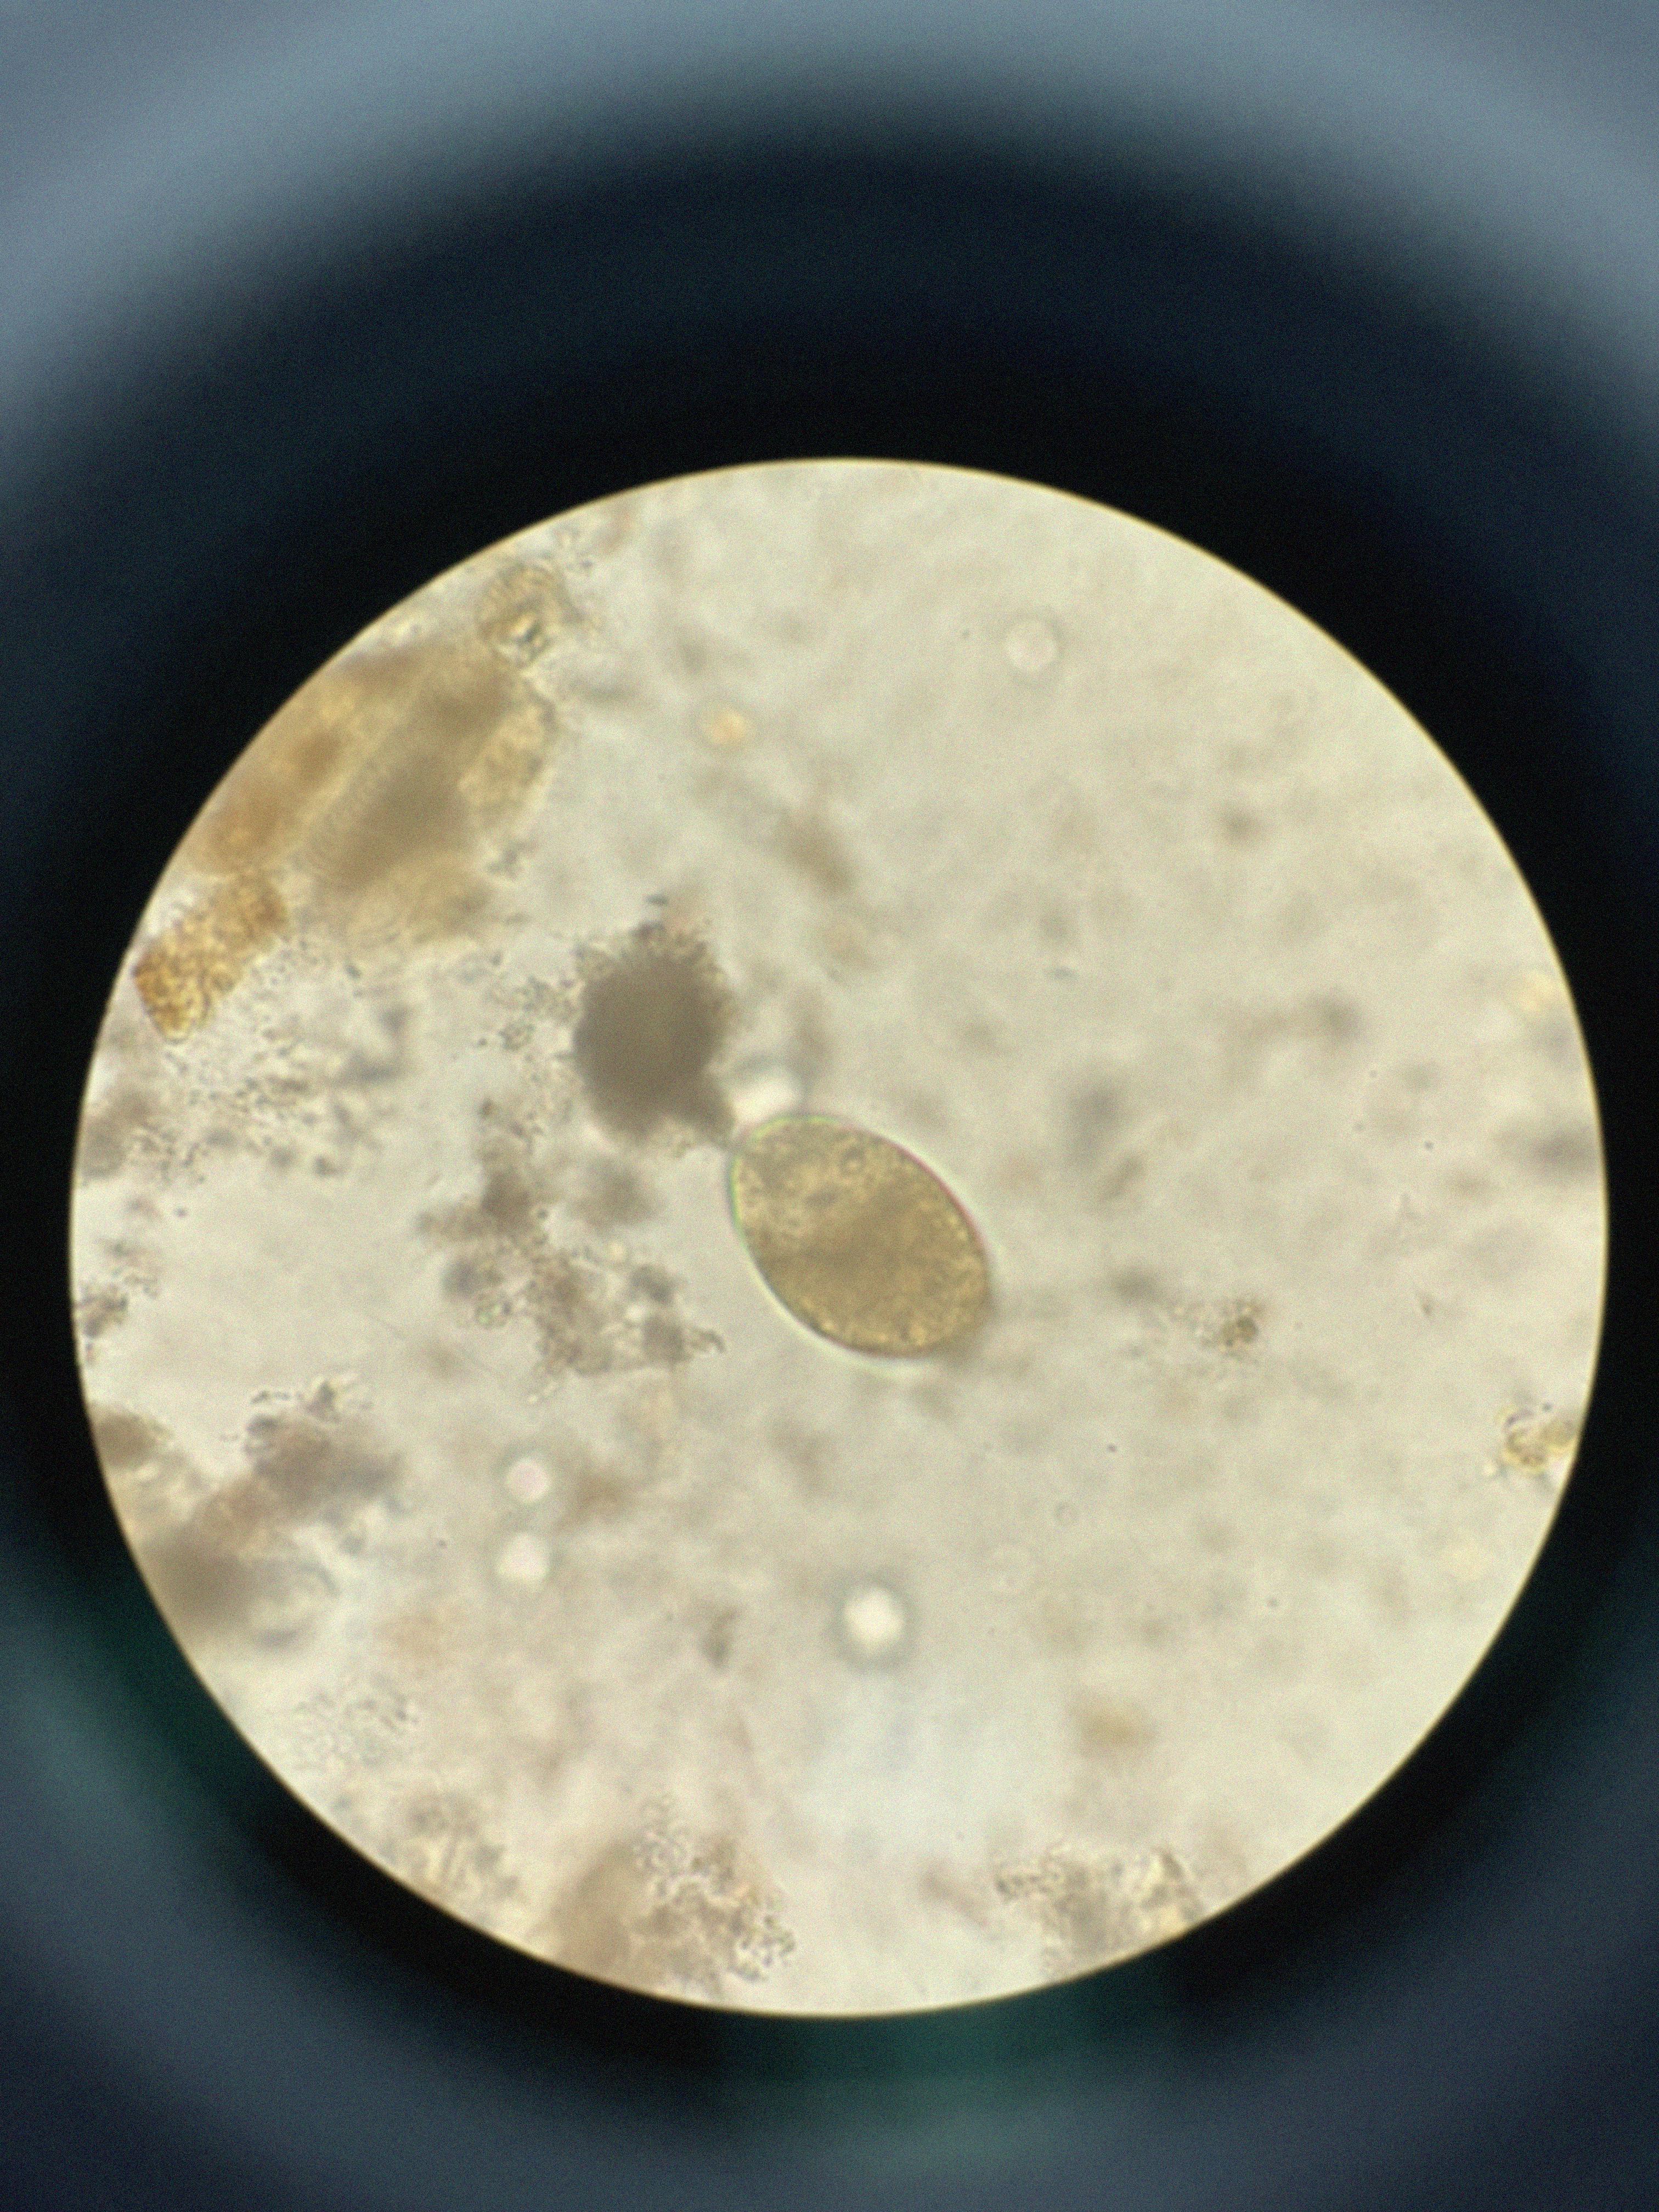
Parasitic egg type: Fasciolopsis buski